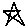
Label: star